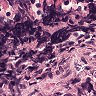
Metastatic tissue present: no